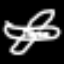
Label: airplane